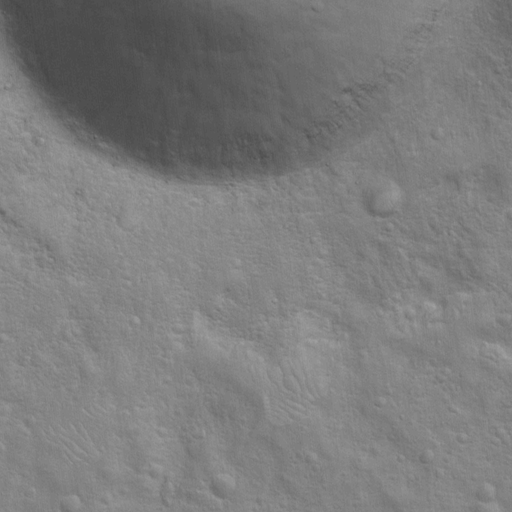
Classes present: Background